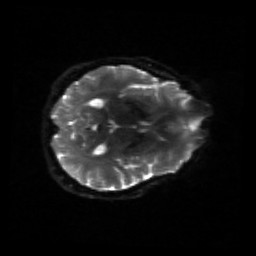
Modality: sbref
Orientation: axial
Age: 59
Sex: female
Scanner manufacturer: siemens
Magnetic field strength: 3 T
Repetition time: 4.71 s
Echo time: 0.0906 s